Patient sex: M
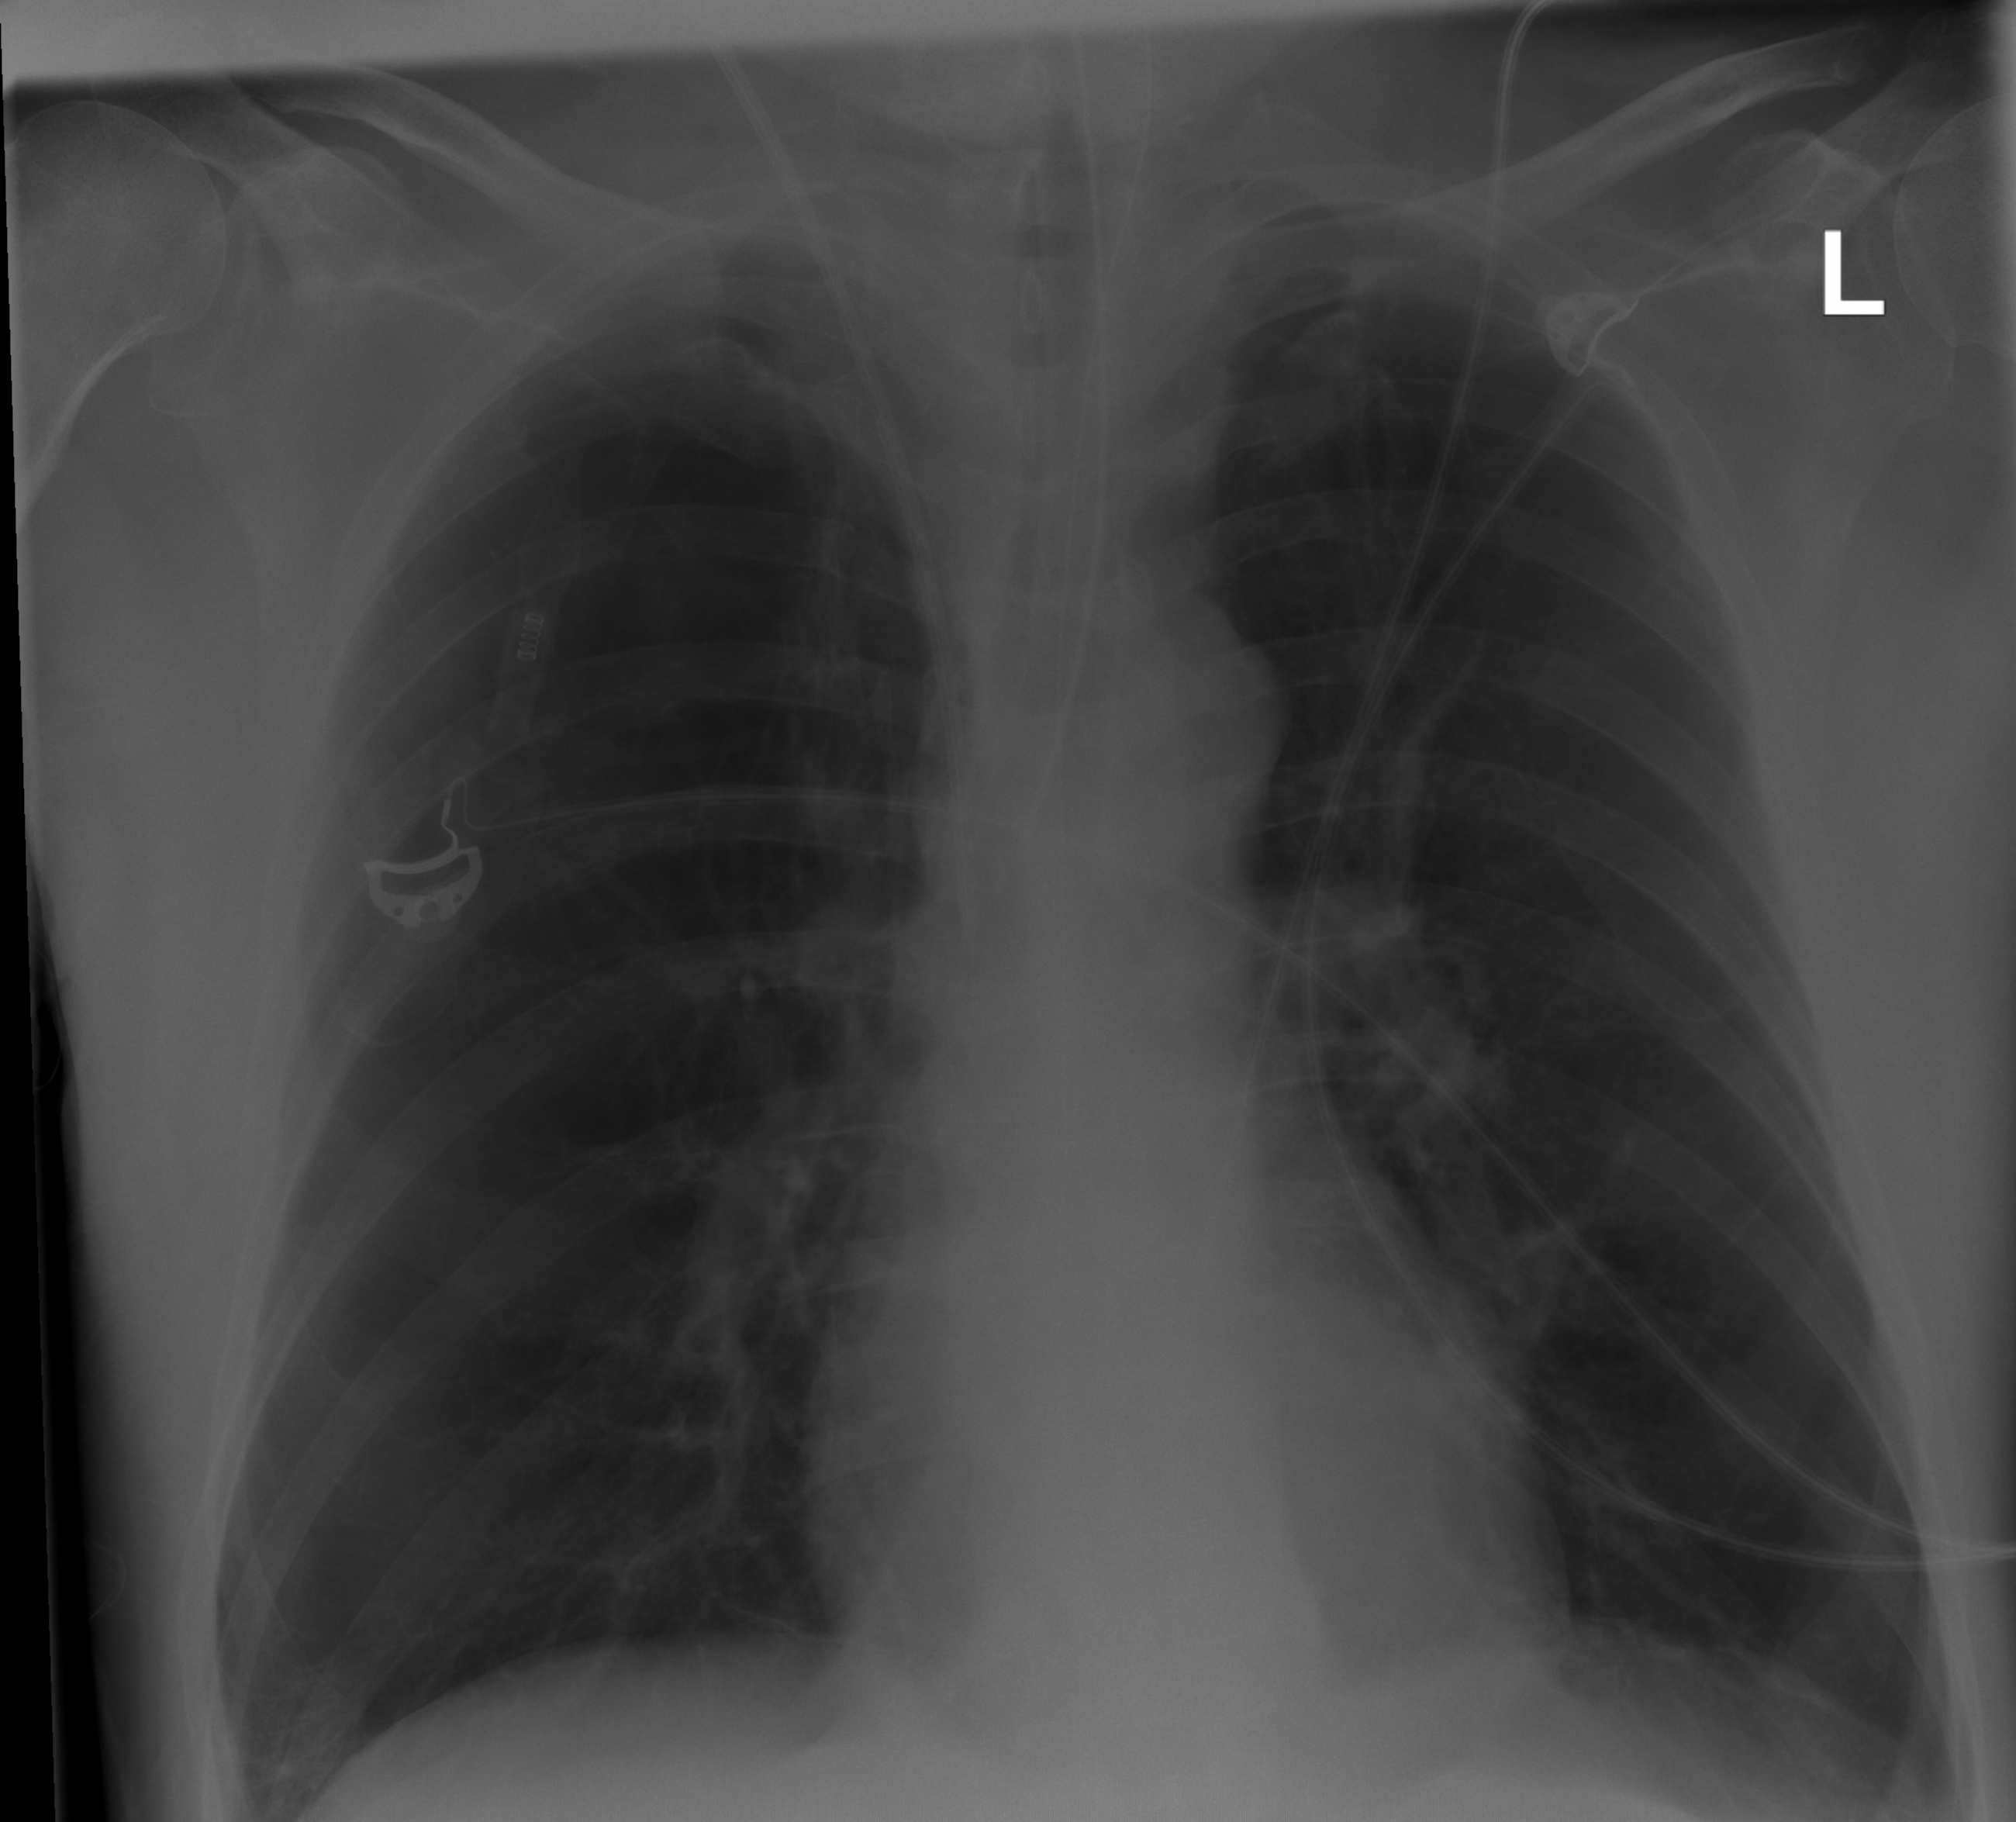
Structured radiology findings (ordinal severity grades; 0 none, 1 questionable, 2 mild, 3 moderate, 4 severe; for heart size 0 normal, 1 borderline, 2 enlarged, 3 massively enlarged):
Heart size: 0
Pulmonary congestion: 0
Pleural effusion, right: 0
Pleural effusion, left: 0
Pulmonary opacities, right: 0
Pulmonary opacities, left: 0
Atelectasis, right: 2
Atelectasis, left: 2